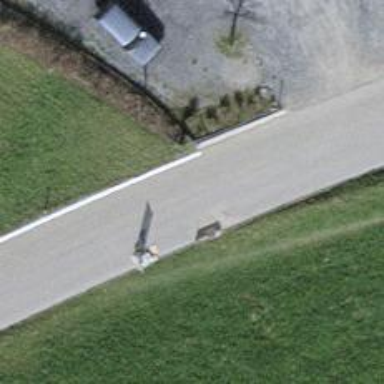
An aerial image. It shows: Path covered in grass.